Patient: sex M, age 57
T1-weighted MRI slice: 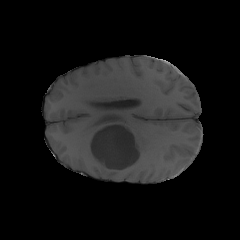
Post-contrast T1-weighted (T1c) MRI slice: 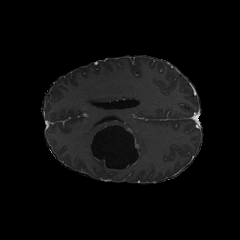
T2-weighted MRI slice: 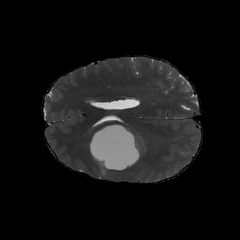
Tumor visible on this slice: yes
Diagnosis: Glioblastoma, IDH-wildtype
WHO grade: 4